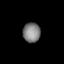
Tissue: lung
Cell type: Fibroblasts
Senescence score: 0.5863
Nuclear area (px): 342
Mean DAPI intensity: 125.415